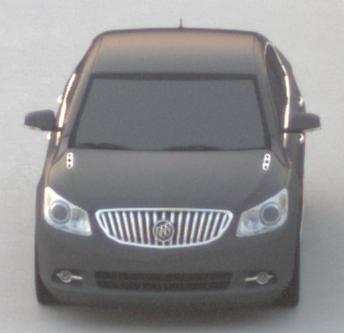
Make: Buick
Model: LaCrosse
Detailed model: Gen. 2
Model produced from: 2009
Model produced until: 2016
Doors: 4
Color: gray
Road condition: dry road
Daytime: dawn
Contrast: low contrast